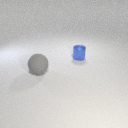
large gray rubber sphere in front of small blue metal cylinder